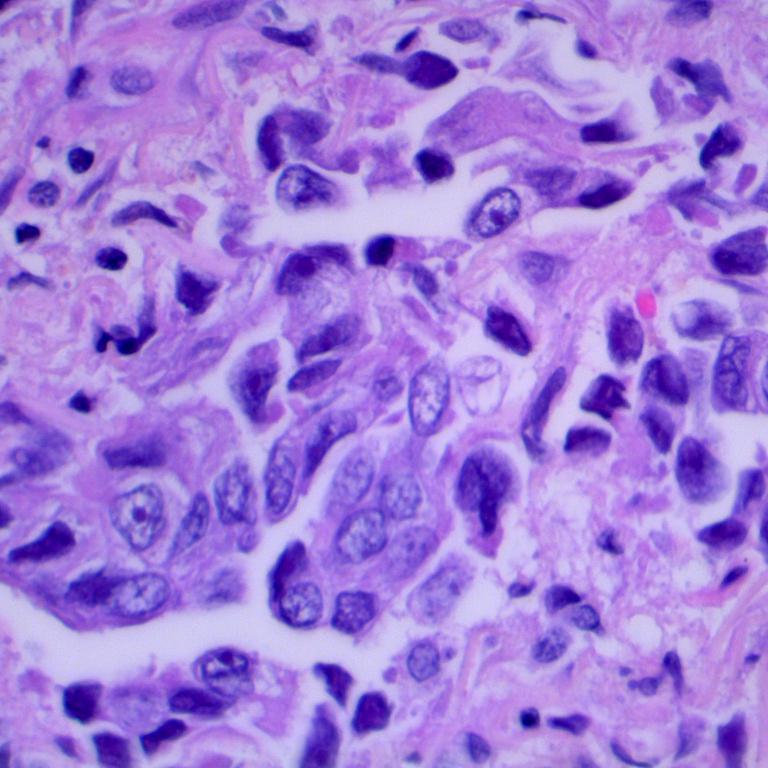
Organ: lung
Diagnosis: adenocarcinomas